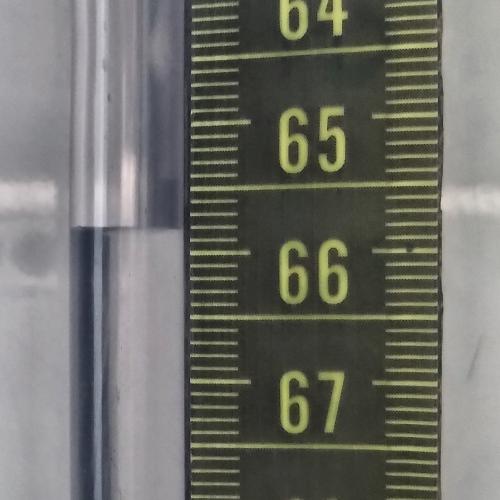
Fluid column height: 65.8 cm